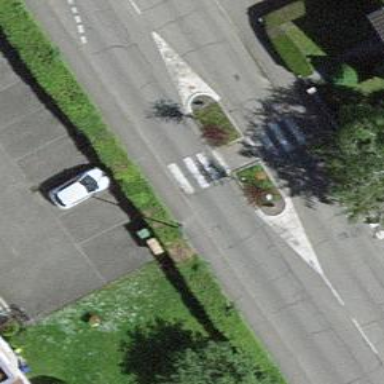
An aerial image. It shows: Zebra crossing with central island.